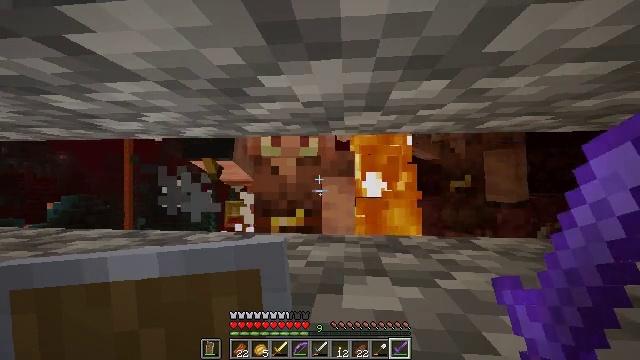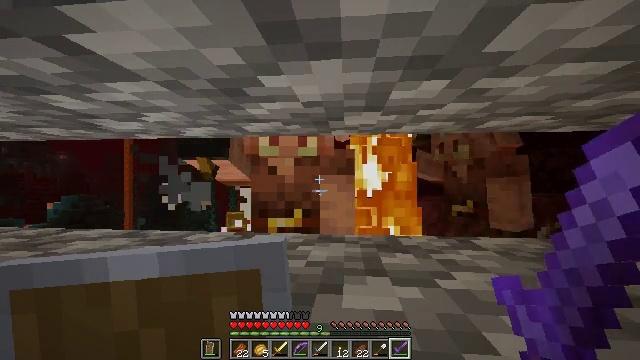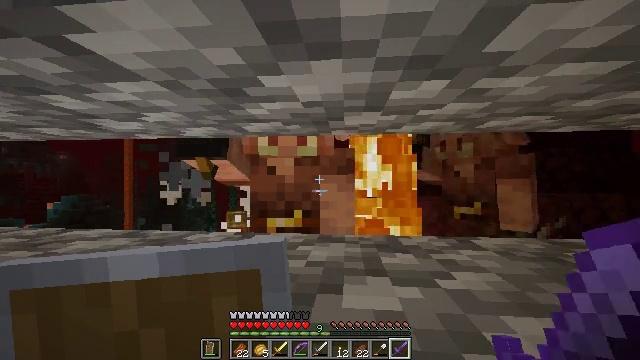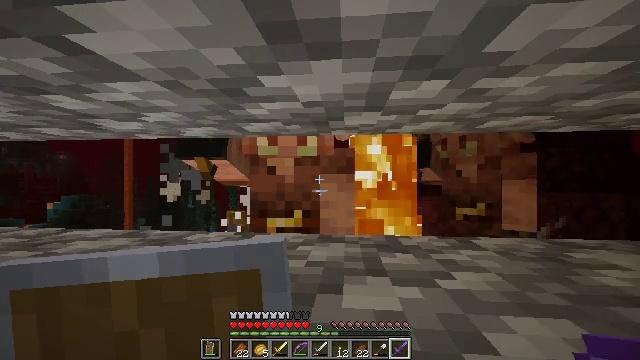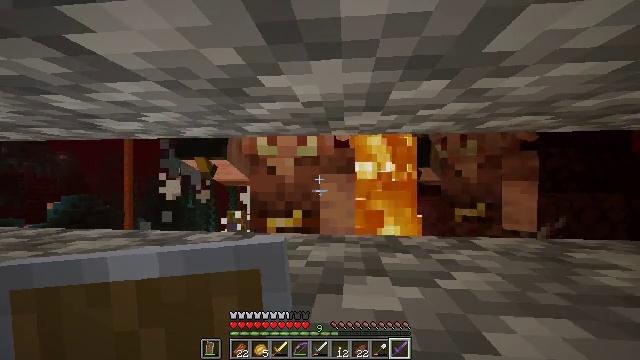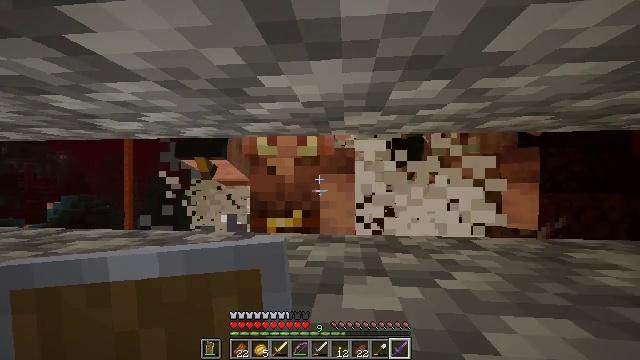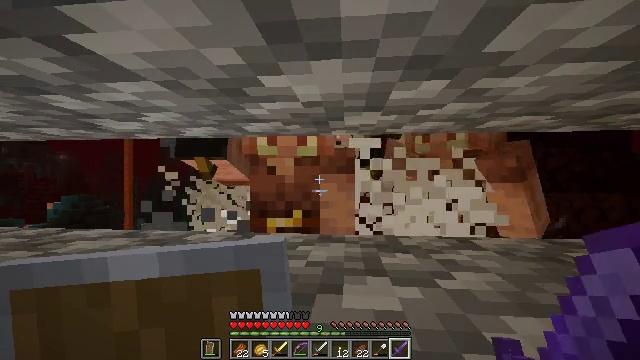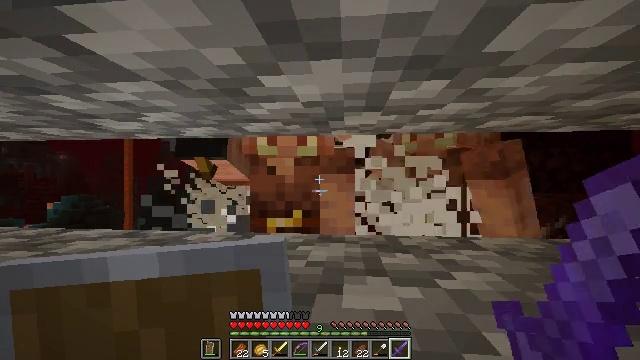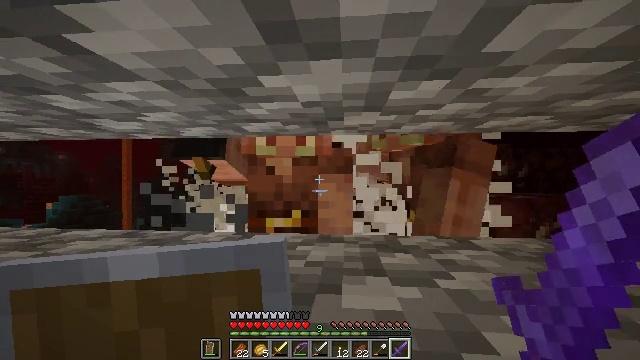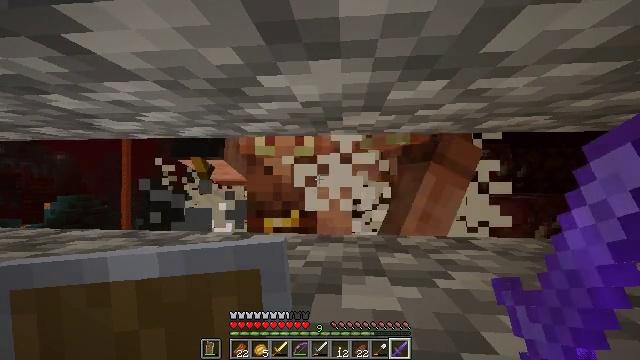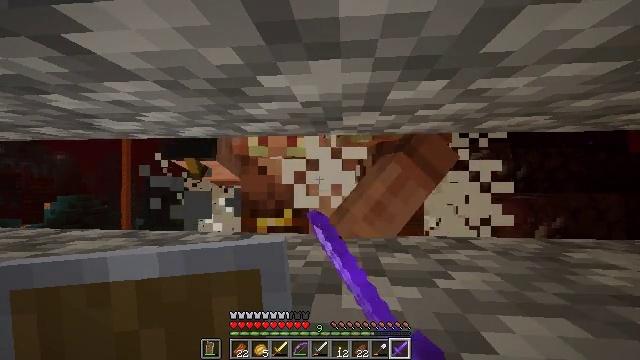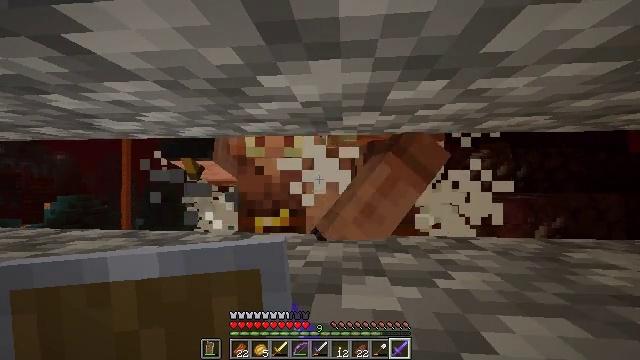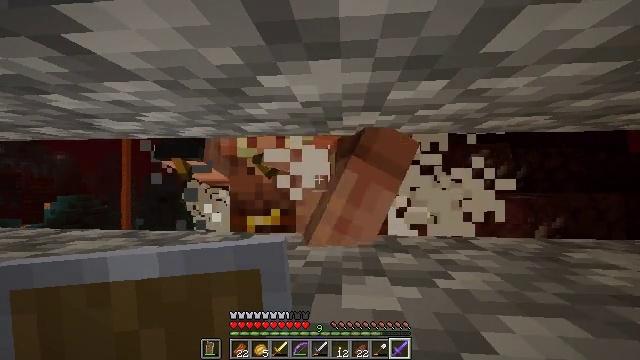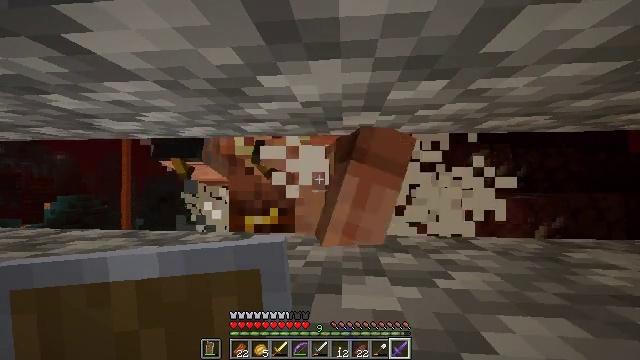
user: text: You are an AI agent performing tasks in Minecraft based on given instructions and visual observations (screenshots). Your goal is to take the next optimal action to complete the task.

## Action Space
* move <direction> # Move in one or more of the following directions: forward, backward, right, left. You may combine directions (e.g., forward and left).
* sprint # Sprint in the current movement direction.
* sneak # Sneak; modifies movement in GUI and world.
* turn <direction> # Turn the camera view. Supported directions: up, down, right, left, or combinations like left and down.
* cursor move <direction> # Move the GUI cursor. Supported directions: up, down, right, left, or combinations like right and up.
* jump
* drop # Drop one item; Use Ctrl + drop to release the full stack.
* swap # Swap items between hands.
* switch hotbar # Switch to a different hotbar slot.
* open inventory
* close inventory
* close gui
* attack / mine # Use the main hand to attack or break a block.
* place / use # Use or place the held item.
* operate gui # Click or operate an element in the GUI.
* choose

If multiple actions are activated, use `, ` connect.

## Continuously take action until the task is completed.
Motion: motion action
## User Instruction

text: Kill mobs.
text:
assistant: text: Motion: sneak
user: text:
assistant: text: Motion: sneak
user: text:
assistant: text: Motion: sneak
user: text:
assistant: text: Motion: sneak
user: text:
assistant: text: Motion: sneak
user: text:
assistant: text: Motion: sneak
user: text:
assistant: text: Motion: sneak
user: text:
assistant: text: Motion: sneak
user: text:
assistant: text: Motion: sneak, attack / mine
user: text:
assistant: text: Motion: sneak, attack / mine
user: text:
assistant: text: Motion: sneak, attack / mine
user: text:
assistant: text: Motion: sneak
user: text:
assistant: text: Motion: sneak
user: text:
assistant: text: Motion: sneak